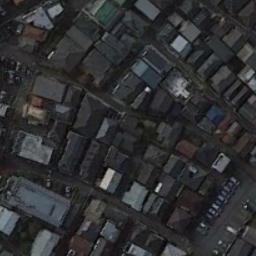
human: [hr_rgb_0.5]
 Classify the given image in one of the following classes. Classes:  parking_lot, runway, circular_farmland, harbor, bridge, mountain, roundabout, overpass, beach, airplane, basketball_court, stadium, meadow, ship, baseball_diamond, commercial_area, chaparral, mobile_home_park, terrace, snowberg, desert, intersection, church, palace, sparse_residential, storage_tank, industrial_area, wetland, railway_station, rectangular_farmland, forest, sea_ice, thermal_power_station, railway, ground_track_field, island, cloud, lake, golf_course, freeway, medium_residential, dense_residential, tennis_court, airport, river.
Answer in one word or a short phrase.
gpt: dense_residential